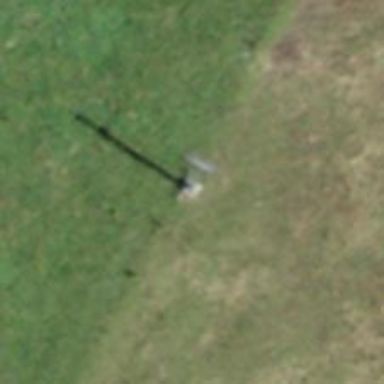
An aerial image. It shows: Pylon for aerialway.